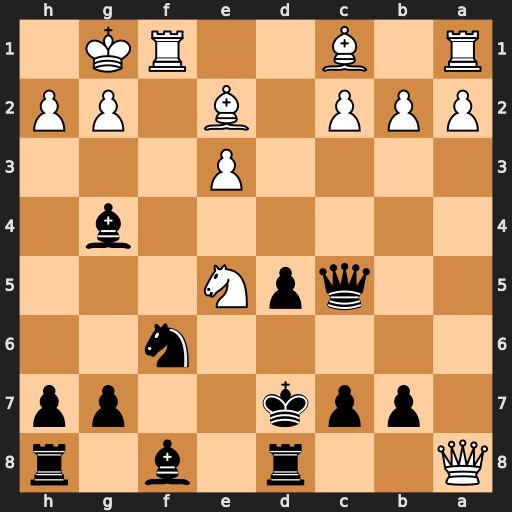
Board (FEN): Q2r1b1r/1ppk2pp/5n2/2qpN3/6b1/4P3/PPP1B1PP/R1B2RK1
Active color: b
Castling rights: -
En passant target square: -
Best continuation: Ke7 Qxb7 Bxe2